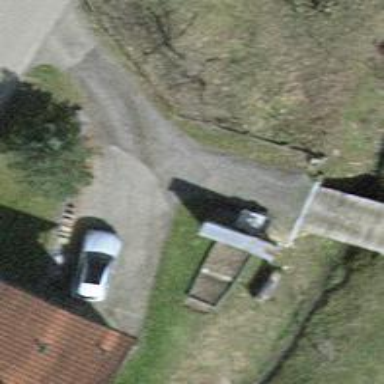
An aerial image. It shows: Cobblestone driveway.